Question: Tied myself a bit up in knots in the development of a relatively complicated relational database.
Purpose of database is to allow managers to arrange meetings with representatives (or groups of representatives) from particular companies.
Naturally the table, outlining the details relating to arranged meetings, is of utmost importance. Unfortunately most of its information is nigh impossible for users to parse as the fields are merely returning the numerical fields of other tables.
So really what I need, to be able to create a query that will gather all this diverse information together, tied to the meeting key, and allow users to enter in all the relevant information in a form for... well arranging such appointments.
Here's the schematic (some irrelevant info is hidden)

(is it my imagination or is the png unusually small?)
I was thinking of producing a very long series of SELECTS and INNER JOINS. Something like
'''
SELECT Meeting.MID, Meeting.Date_dd/mm/yyyy, Meeting.Location, Contact.Cname, Contingent.Manager [...]
FROM Meeting INNER JOIN (ContactMeeting INNER JOIN (Contact INNER JOIN [...]
'''
But I am concerned because the relations are not linear; ContactMeeting branches off to Contact, Group_contact, and Contingent; that INNER JOINS in this instance may not work. ContactMeetings may have either a Contact, a Group_contact, or both present (inclusive or), but will have a Contingent present (which will consist of one or more managers).
Help in relation to this would be much appreciated!
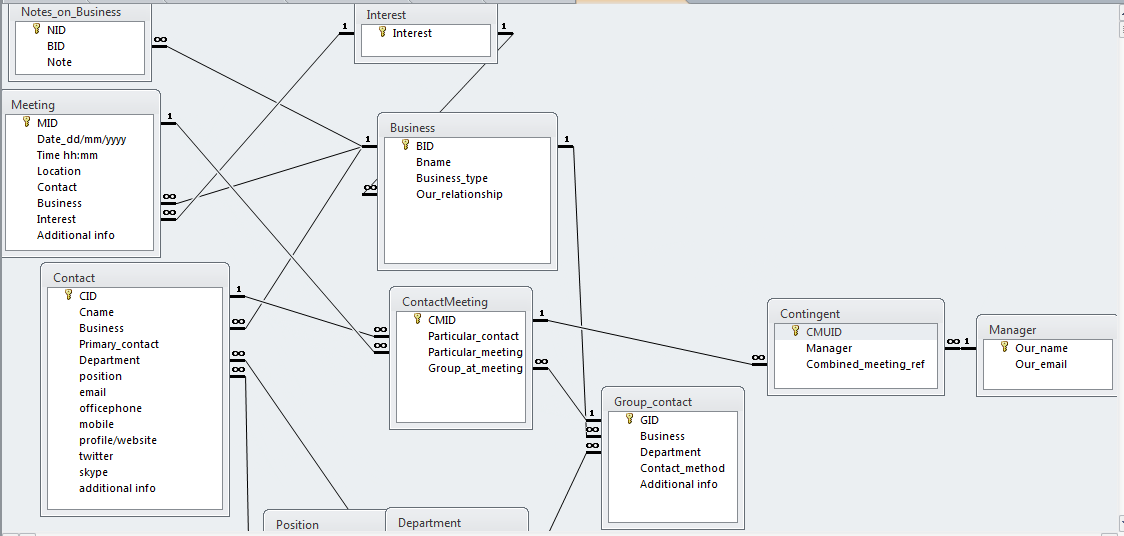
Answer: For prettier subforms, you can set some form properties for the form to be contained by the subform control. You need to open the (sub) form in design view.